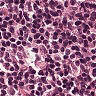
Metastatic tissue present: no